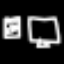
Label: line